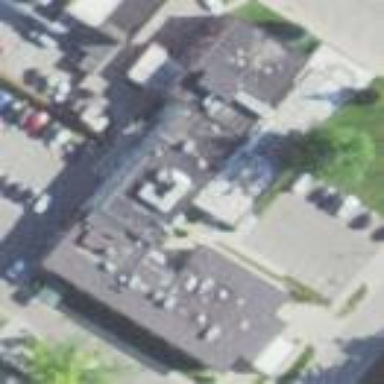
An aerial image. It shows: Hospital building providing healthcare services.